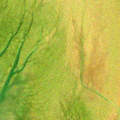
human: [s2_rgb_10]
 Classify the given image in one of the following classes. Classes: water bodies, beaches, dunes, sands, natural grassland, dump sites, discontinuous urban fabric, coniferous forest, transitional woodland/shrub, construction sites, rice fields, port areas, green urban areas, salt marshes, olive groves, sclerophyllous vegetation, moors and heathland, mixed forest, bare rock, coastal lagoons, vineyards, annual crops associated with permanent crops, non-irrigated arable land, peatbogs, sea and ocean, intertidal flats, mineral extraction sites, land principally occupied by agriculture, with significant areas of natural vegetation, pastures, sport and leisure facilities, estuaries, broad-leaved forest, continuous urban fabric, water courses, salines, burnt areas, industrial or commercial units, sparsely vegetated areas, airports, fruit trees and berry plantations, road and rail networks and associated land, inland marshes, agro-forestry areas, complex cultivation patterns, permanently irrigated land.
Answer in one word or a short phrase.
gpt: estuaries